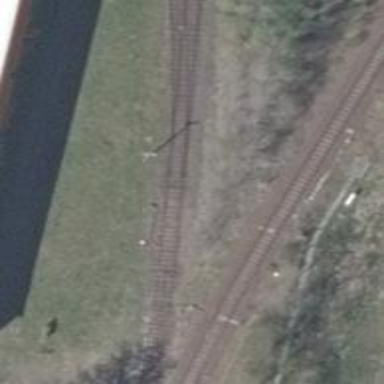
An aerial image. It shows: Railway switch.